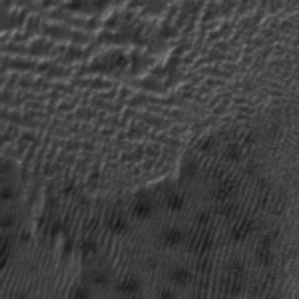
Label: frost